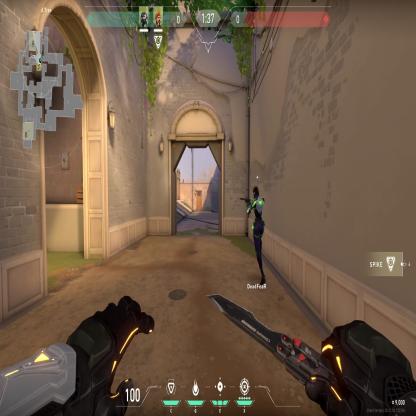
Label: teammate